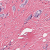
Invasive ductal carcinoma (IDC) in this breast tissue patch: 1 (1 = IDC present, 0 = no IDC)